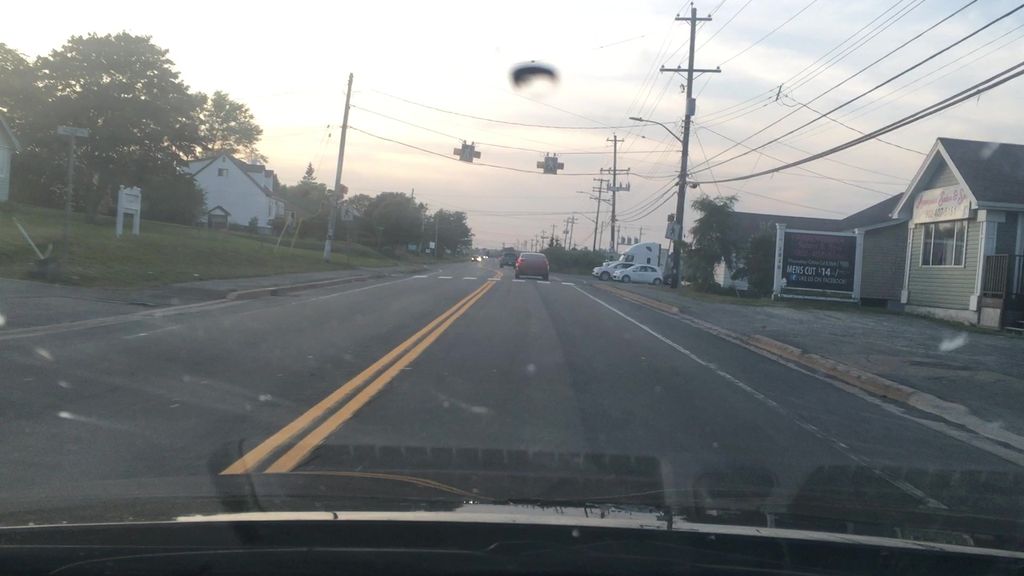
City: halifax